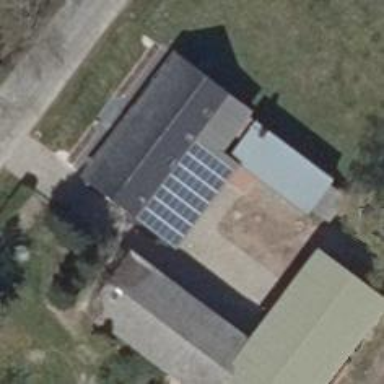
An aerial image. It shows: Solar photovoltaic panel generator producing electricity in small installation.